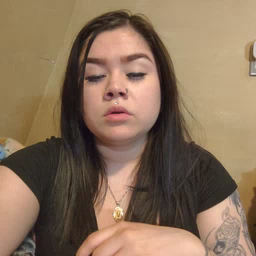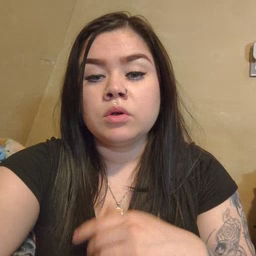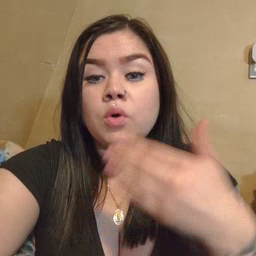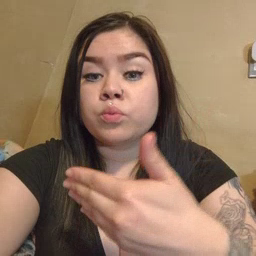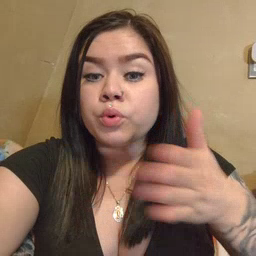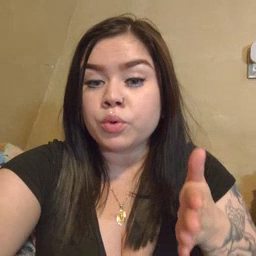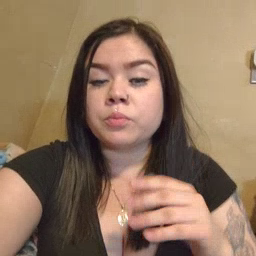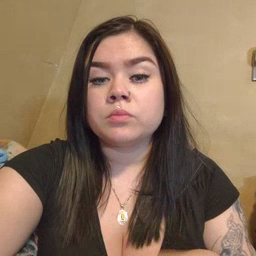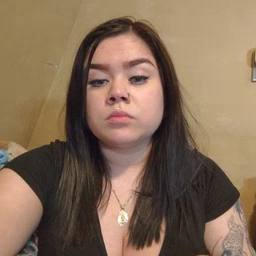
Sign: room